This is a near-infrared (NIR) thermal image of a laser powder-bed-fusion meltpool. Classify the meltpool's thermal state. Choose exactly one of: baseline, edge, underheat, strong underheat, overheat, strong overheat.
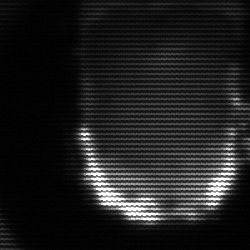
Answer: baseline